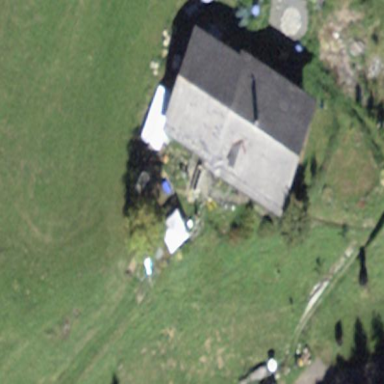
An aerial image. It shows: Rural barn.